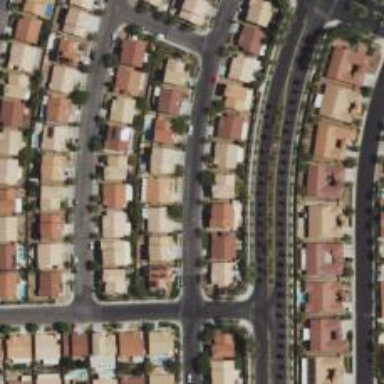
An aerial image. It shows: Residential road.